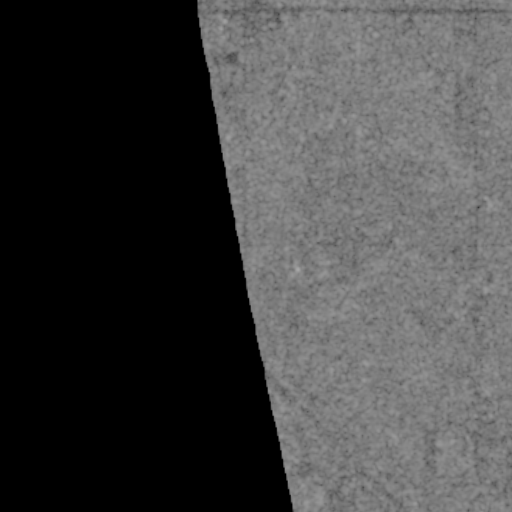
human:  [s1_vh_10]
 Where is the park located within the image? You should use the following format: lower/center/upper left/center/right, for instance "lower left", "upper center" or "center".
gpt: The park is located in the upper center of the image.
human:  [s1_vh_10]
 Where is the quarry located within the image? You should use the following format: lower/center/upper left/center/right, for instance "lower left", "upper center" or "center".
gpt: The quarry is located in the lower left of the image.
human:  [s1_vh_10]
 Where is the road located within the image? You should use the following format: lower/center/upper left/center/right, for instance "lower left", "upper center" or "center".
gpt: There is no road in the image.

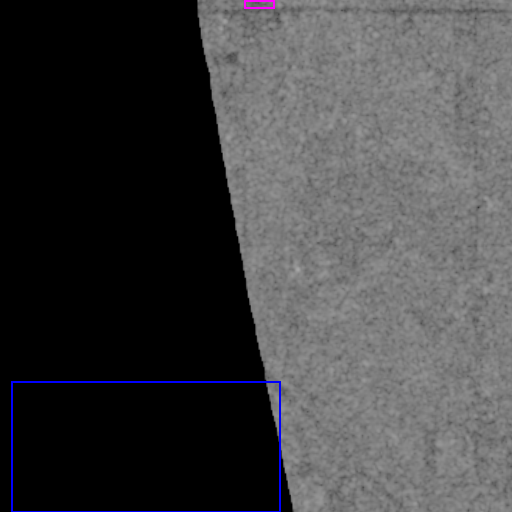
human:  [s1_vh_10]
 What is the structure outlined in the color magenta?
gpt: The structure outlined in magenta is a park.
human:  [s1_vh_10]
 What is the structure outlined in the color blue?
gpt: The structure outlined in blue is a quarry.
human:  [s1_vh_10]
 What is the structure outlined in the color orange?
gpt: There is no orange outline.